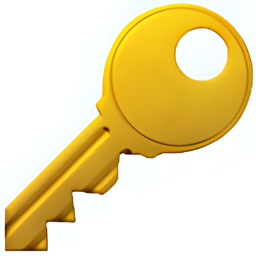
Name: key
Emoji: 🔑
Group: Objects
Sub-group: lock